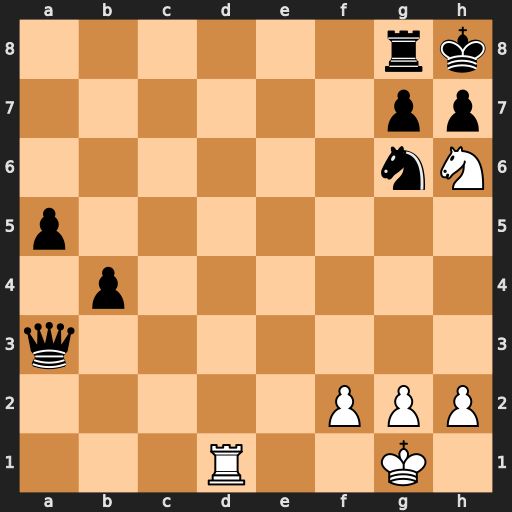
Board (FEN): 6rk/6pp/6nN/p7/1p6/q7/5PPP/3R2K1
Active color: w
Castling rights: -
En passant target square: -
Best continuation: Nf7#